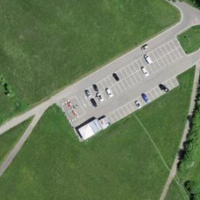
EUNIS habitat code: 25
Species observed at this site:
Milvus milvus
Falco tinnunculus
Corvus corone
Cyanistes caeruleus